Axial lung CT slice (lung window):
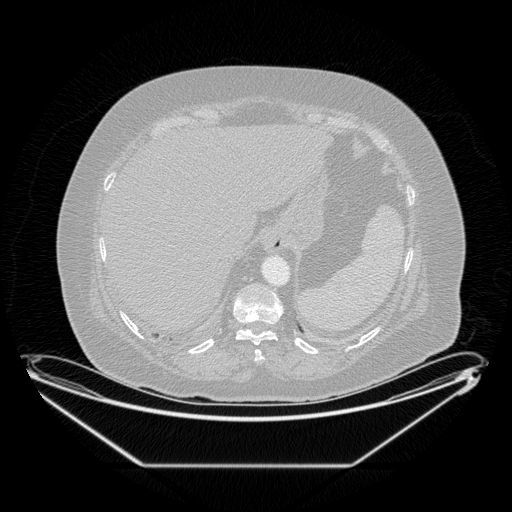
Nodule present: no